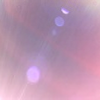
Label: sunburn